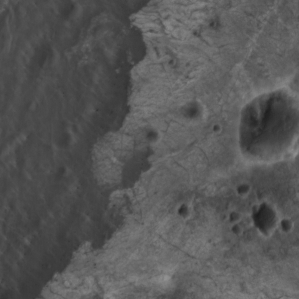
Label: non_frost